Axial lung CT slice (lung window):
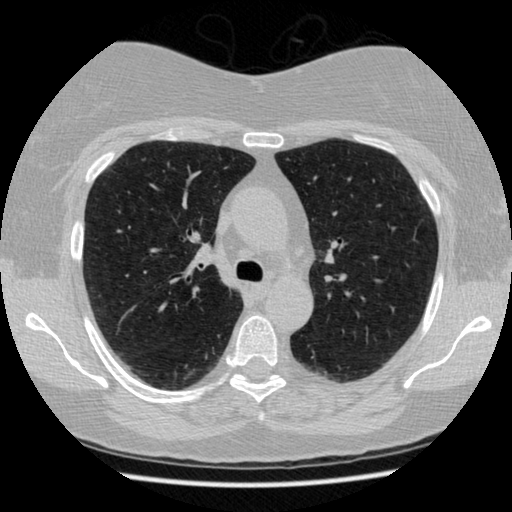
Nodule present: no